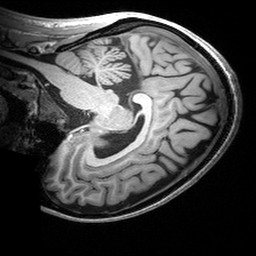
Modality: T1w
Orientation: sagittal
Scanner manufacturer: siemens
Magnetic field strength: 3 T
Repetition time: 2.53 s
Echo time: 0.00299 s